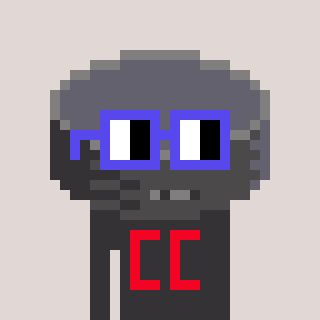
a pixel art character with square blue glasses, a hockey puck-shaped head and a grayscale-colored body on a warm background